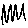
Label: zigzag